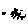
Label: sun